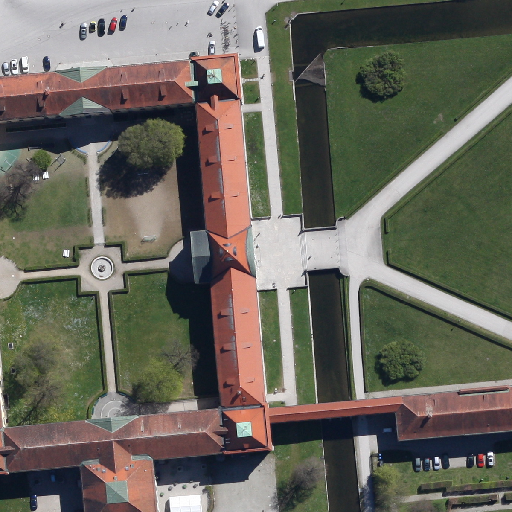
Referring expression: car in the parking area